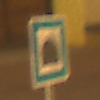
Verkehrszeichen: Tunnel
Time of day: Night
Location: Outdoor (Urban)
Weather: Clear
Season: NotSpecified
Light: Artificial